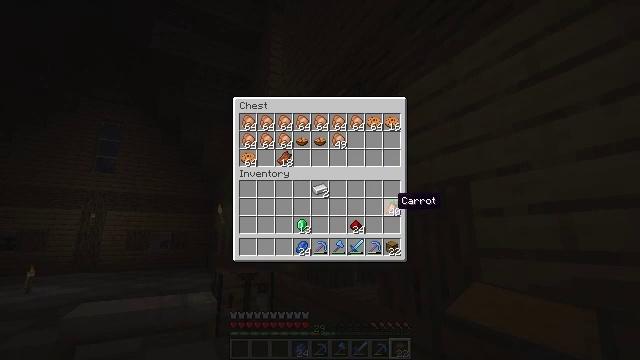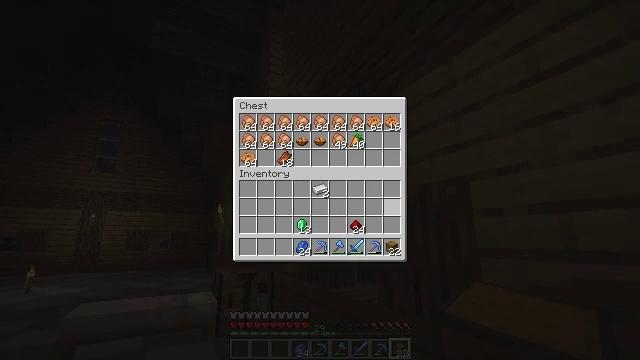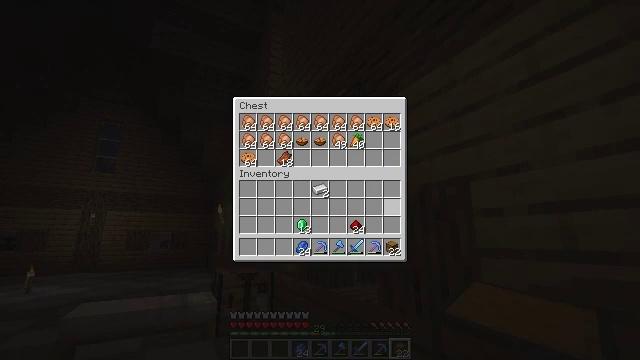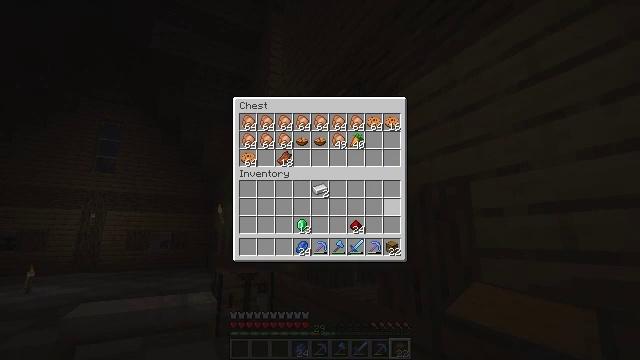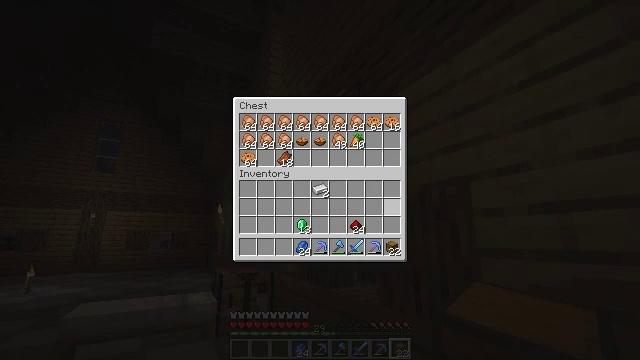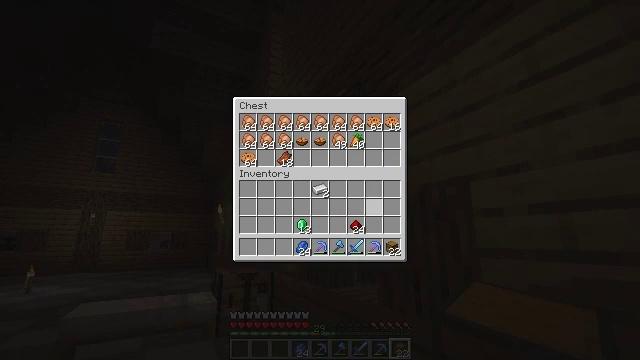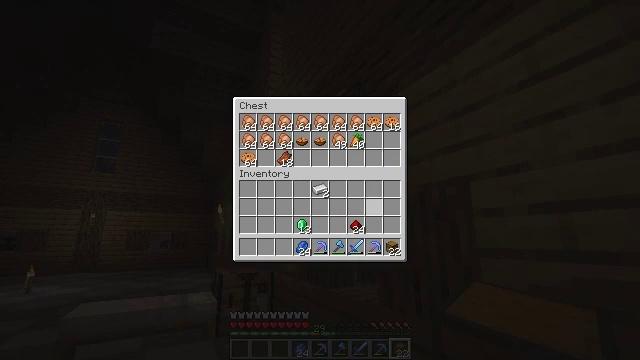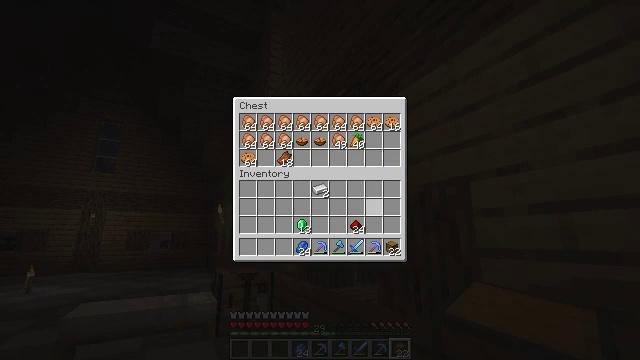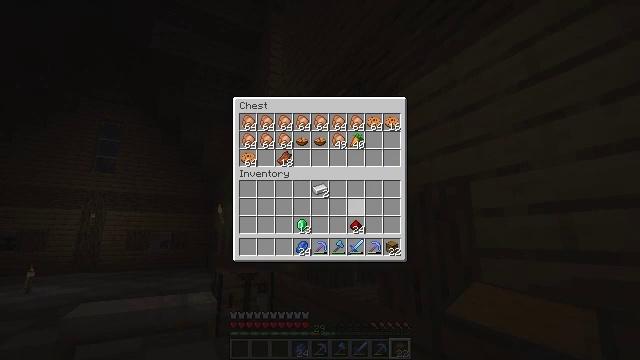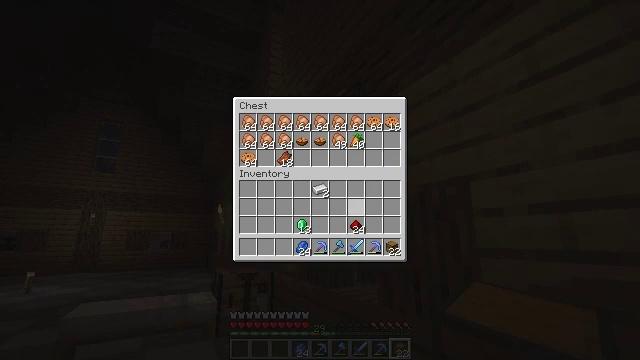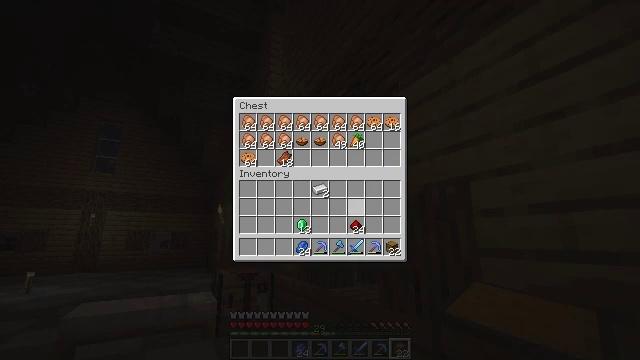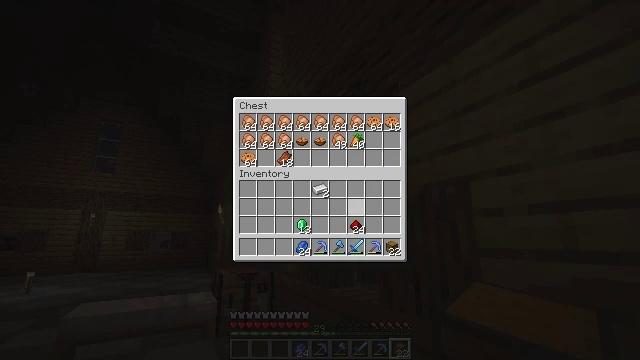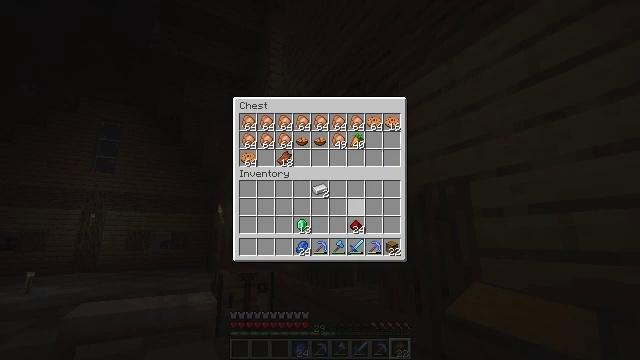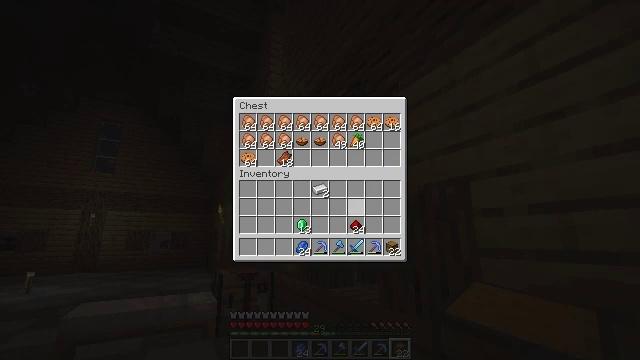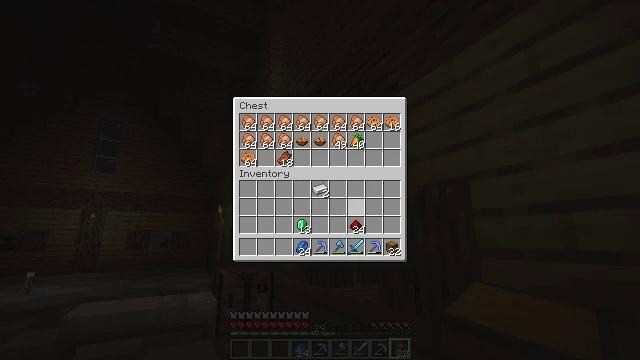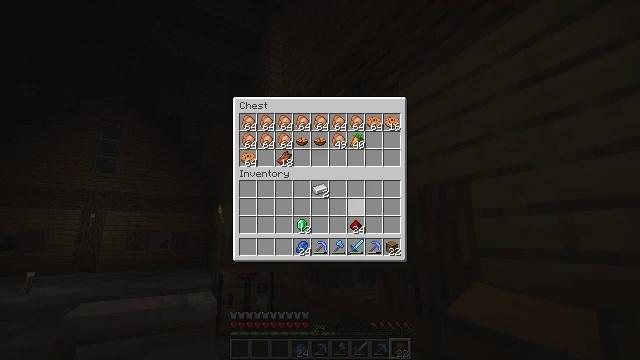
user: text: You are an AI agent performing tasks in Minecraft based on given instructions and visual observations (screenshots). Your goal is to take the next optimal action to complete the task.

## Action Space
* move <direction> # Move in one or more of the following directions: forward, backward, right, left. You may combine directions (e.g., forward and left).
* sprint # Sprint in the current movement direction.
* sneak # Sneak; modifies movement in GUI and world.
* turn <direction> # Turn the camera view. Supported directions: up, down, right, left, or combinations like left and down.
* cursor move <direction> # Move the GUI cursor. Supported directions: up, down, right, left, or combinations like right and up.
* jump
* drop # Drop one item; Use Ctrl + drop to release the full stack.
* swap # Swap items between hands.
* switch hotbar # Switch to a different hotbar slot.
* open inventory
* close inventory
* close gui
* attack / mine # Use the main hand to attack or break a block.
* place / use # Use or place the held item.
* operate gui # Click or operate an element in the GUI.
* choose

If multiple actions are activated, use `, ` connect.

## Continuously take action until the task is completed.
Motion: motion action
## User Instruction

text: Interact with the crafting table to craft an apple.
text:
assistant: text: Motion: sneak, operate gui
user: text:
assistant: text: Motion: sneak, operate gui
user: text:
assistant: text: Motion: sneak, operate gui
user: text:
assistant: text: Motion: sneak
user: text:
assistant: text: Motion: sneak
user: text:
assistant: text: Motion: sneak, cursor move left
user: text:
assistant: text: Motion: sneak
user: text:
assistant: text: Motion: sneak
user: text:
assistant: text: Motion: sneak
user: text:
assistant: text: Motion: sneak
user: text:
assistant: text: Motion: sneak
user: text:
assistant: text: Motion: sneak
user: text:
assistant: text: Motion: sneak
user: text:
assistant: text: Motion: sneak
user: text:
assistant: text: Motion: sneak
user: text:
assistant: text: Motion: sneak
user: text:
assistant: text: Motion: sneak
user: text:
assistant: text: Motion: sneak
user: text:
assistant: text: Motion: sneak
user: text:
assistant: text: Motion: sneak
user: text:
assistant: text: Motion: sneak
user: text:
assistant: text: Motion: sneak
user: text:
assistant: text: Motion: no_op
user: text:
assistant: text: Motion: no_op
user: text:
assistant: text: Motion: no_op
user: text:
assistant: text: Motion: no_op
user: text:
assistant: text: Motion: no_op
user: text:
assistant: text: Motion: no_op
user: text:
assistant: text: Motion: no_op
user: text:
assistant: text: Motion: no_op